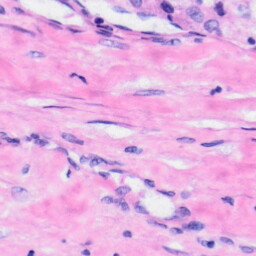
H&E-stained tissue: Liver